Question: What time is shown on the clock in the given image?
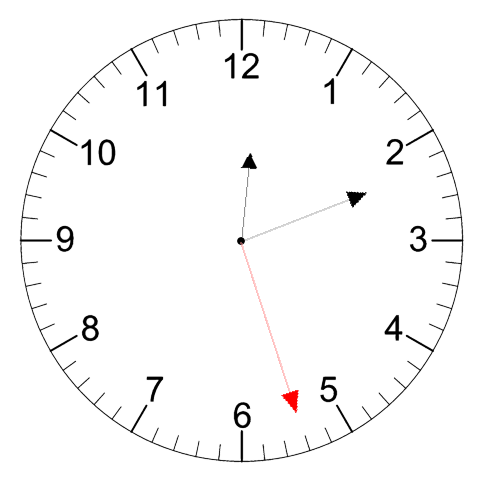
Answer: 12:11:27